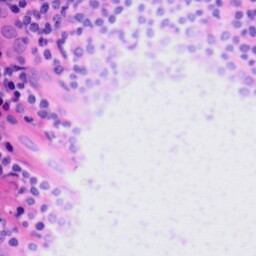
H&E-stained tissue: Tonsil